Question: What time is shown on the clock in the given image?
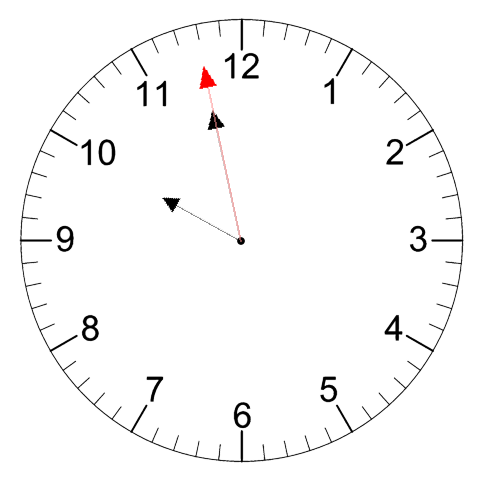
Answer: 09:57:58